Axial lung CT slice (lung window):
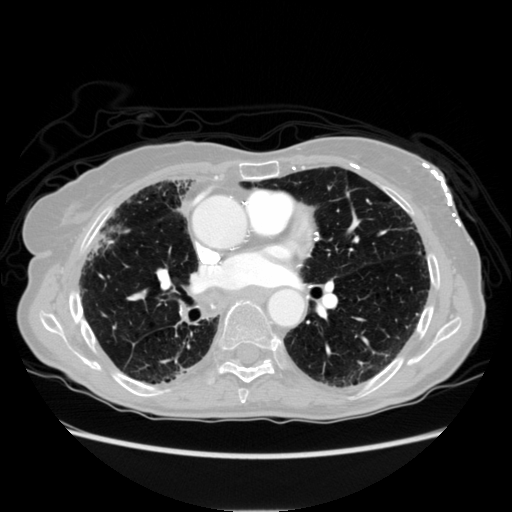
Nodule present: no